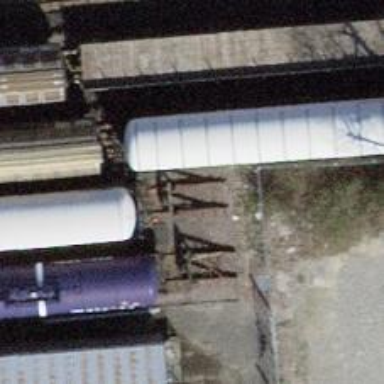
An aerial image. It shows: Single-track railway spur.